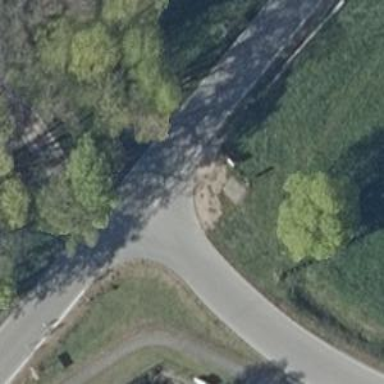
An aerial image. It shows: Secondary road with asphalt surface.